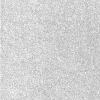
Atmospheric dust classification: dusty